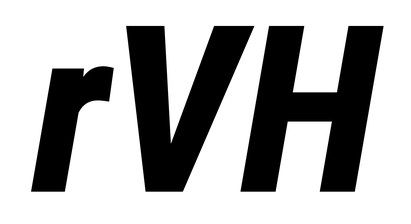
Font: Roboto-Italic_Condensed_ExtraBold_Italic